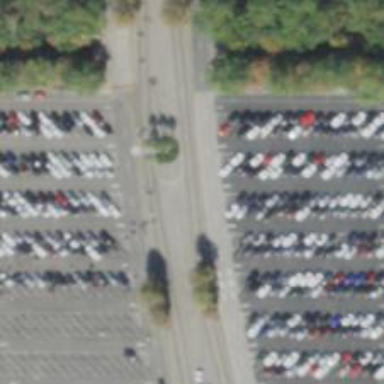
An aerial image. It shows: Designated parking area for trams located along service road.